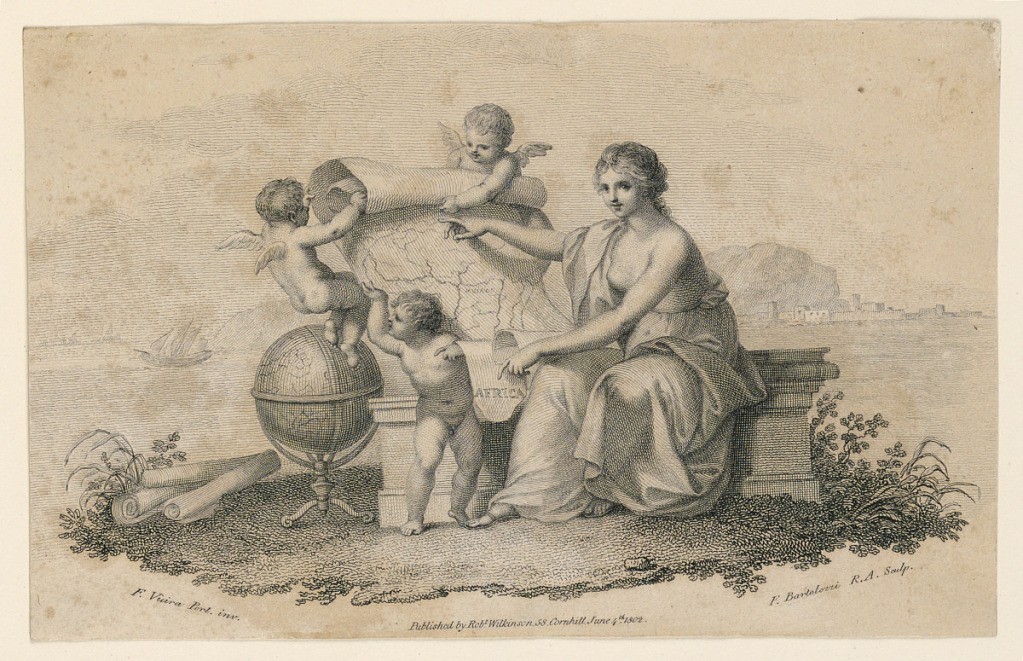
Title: Vignette for "Geographical Atlas" by R. Wilkinson, Africa
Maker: Francesco Bartolozzi, Italian, active England, 1727–1815
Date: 1800–1802
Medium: Etching with line engraving on paper
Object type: Print
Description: The roll is a paper one with a map of Africa.